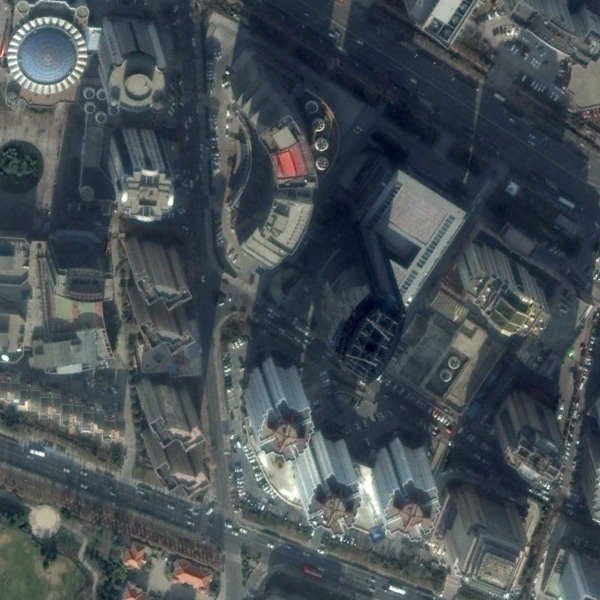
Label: Commercial